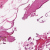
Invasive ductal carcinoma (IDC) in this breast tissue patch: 0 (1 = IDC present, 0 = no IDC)